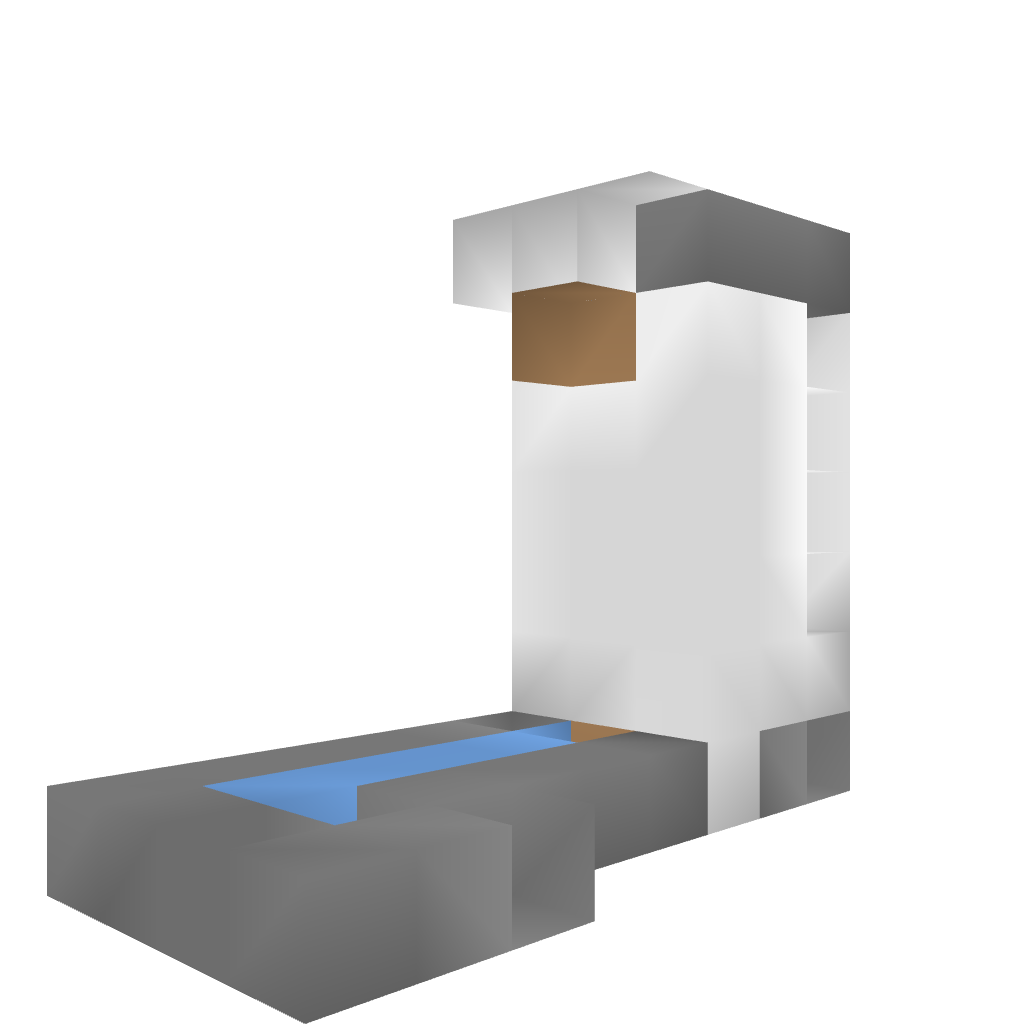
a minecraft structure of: REDSTONELESS Item Elevator 1.7.2 bad low quality